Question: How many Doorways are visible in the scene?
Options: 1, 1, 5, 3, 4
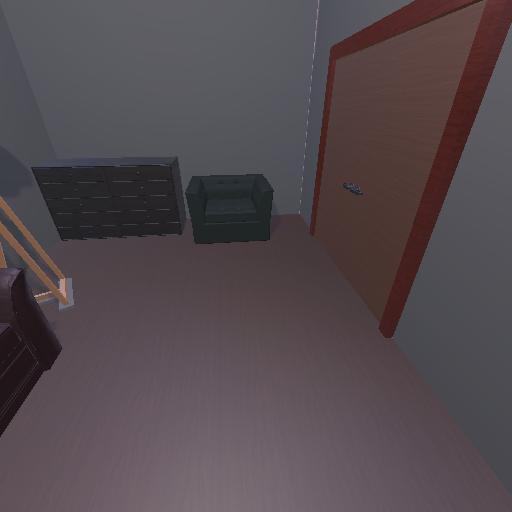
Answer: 1